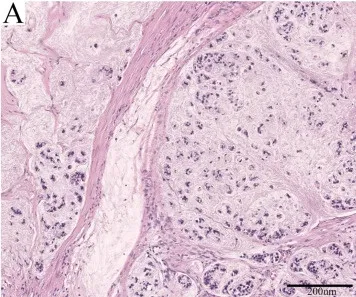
Pathological features of the lesion. (A) Massive mucus was found in the fibrocyst wall, and the tumor cells were scattered or glandular in arrangement (HE, x100).
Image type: pathology (h&e)